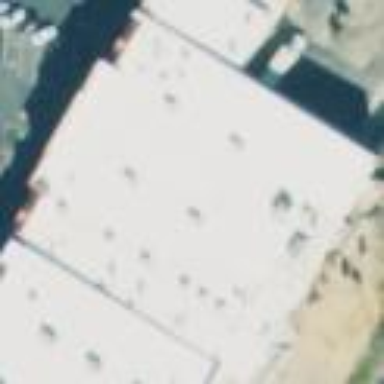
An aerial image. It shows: Commercial building.